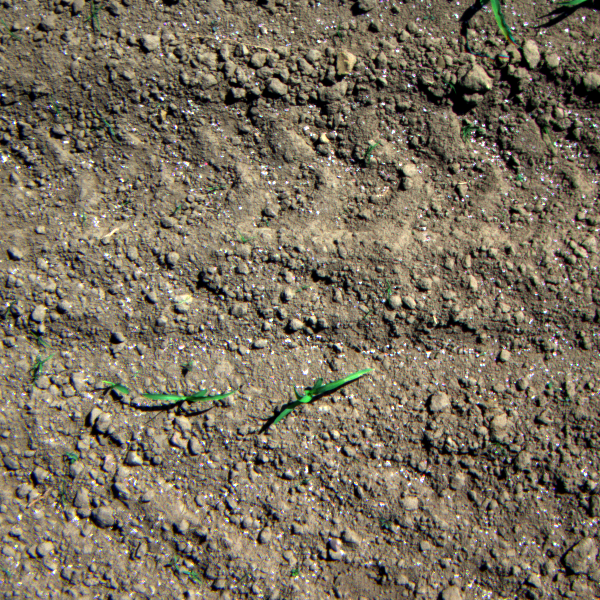
Acquisition date: 2023-05-30
Tile: 0114
Annotated plant instances:
label: weed_other
label: weed_other
label: barnyard_grass
label: weed_other
label: weed_other
label: amaranth
label: amaranth
label: weed_other
label: maize
label: maize
label: barnyard_grass
label: barnyard_grass
label: amaranth
label: amaranth
label: amaranth
label: maize
label: maize
label: amaranth
label: amaranth
label: barnyard_grass
label: barnyard_grass
label: weed_other
label: amaranth
label: barnyard_grass
label: barnyard_grass
label: barnyard_grass
label: barnyard_grass
label: weed_other
label: barnyard_grass
label: barnyard_grass
label: barnyard_grass
label: barnyard_grass
label: barnyard_grass
label: weed_other
label: barnyard_grass
label: barnyard_grass
label: maize
label: barnyard_grass
label: barnyard_grass
label: barnyard_grass